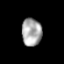
Tissue: prostate
Cell type: T cells
Senescence score: 0.3362
Nuclear area (px): 548
Mean DAPI intensity: 166.673